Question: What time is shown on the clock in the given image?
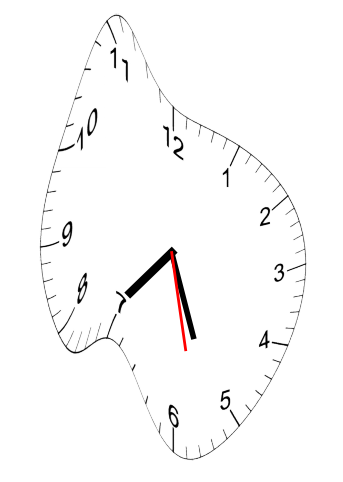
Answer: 07:26:28